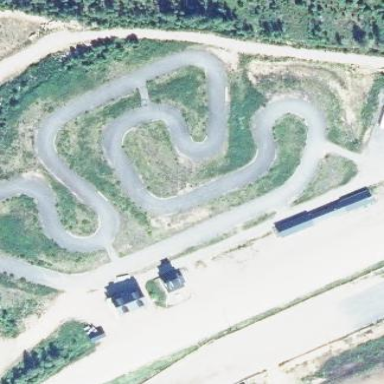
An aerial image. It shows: Karting raceway with asphalt surface.